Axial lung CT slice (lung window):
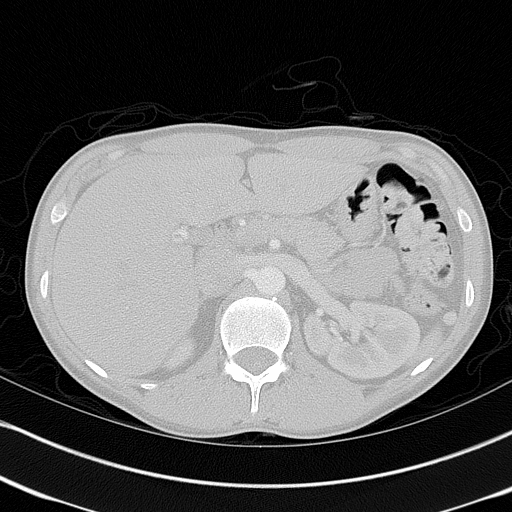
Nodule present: no